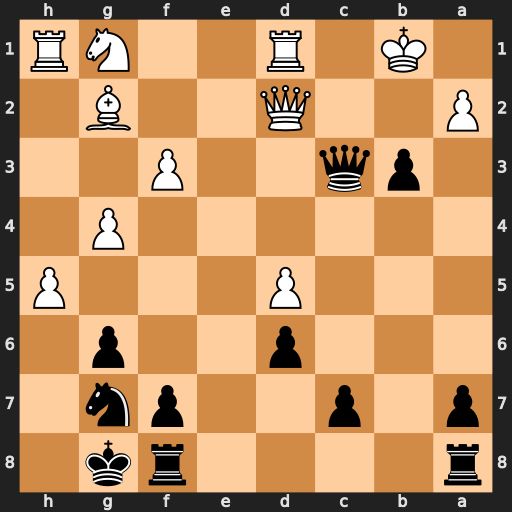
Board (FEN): r4rk1/p1p2pn1/3p2p1/3P3P/6P1/1pq2P2/P2Q2B1/1K1R2NR
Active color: b
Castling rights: -
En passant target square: -
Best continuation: bxa2+ Kxa2 Qc4+ Ka1 Qa4+ Qa2 Qxd1+